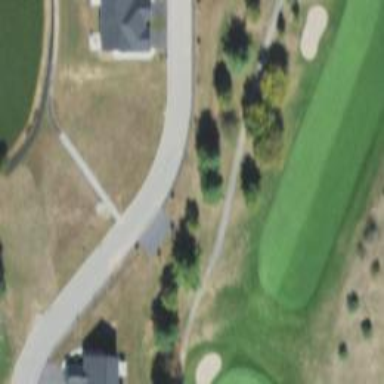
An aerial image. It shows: Pathway for golfing.